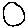
Label: circle